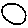
Label: circle